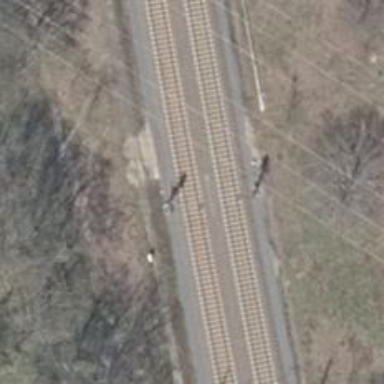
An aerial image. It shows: Railway signal.